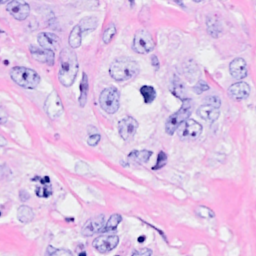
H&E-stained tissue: Breast